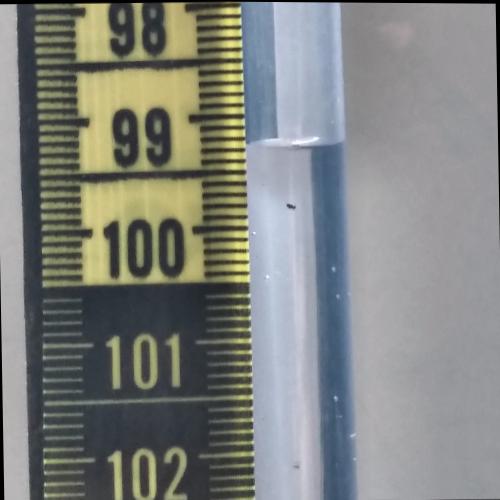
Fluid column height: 99.3 cm